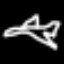
Label: airplane